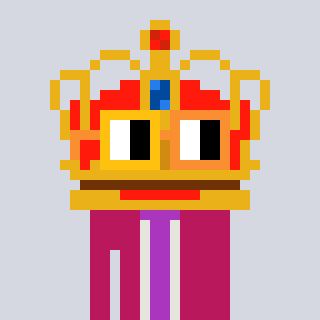
a pixel art character with square yellow and orange glasses, a crown-shaped head and a darkpink-colored body on a cool background